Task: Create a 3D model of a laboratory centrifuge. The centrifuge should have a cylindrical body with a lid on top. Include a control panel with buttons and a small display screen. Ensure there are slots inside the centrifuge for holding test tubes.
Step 254:
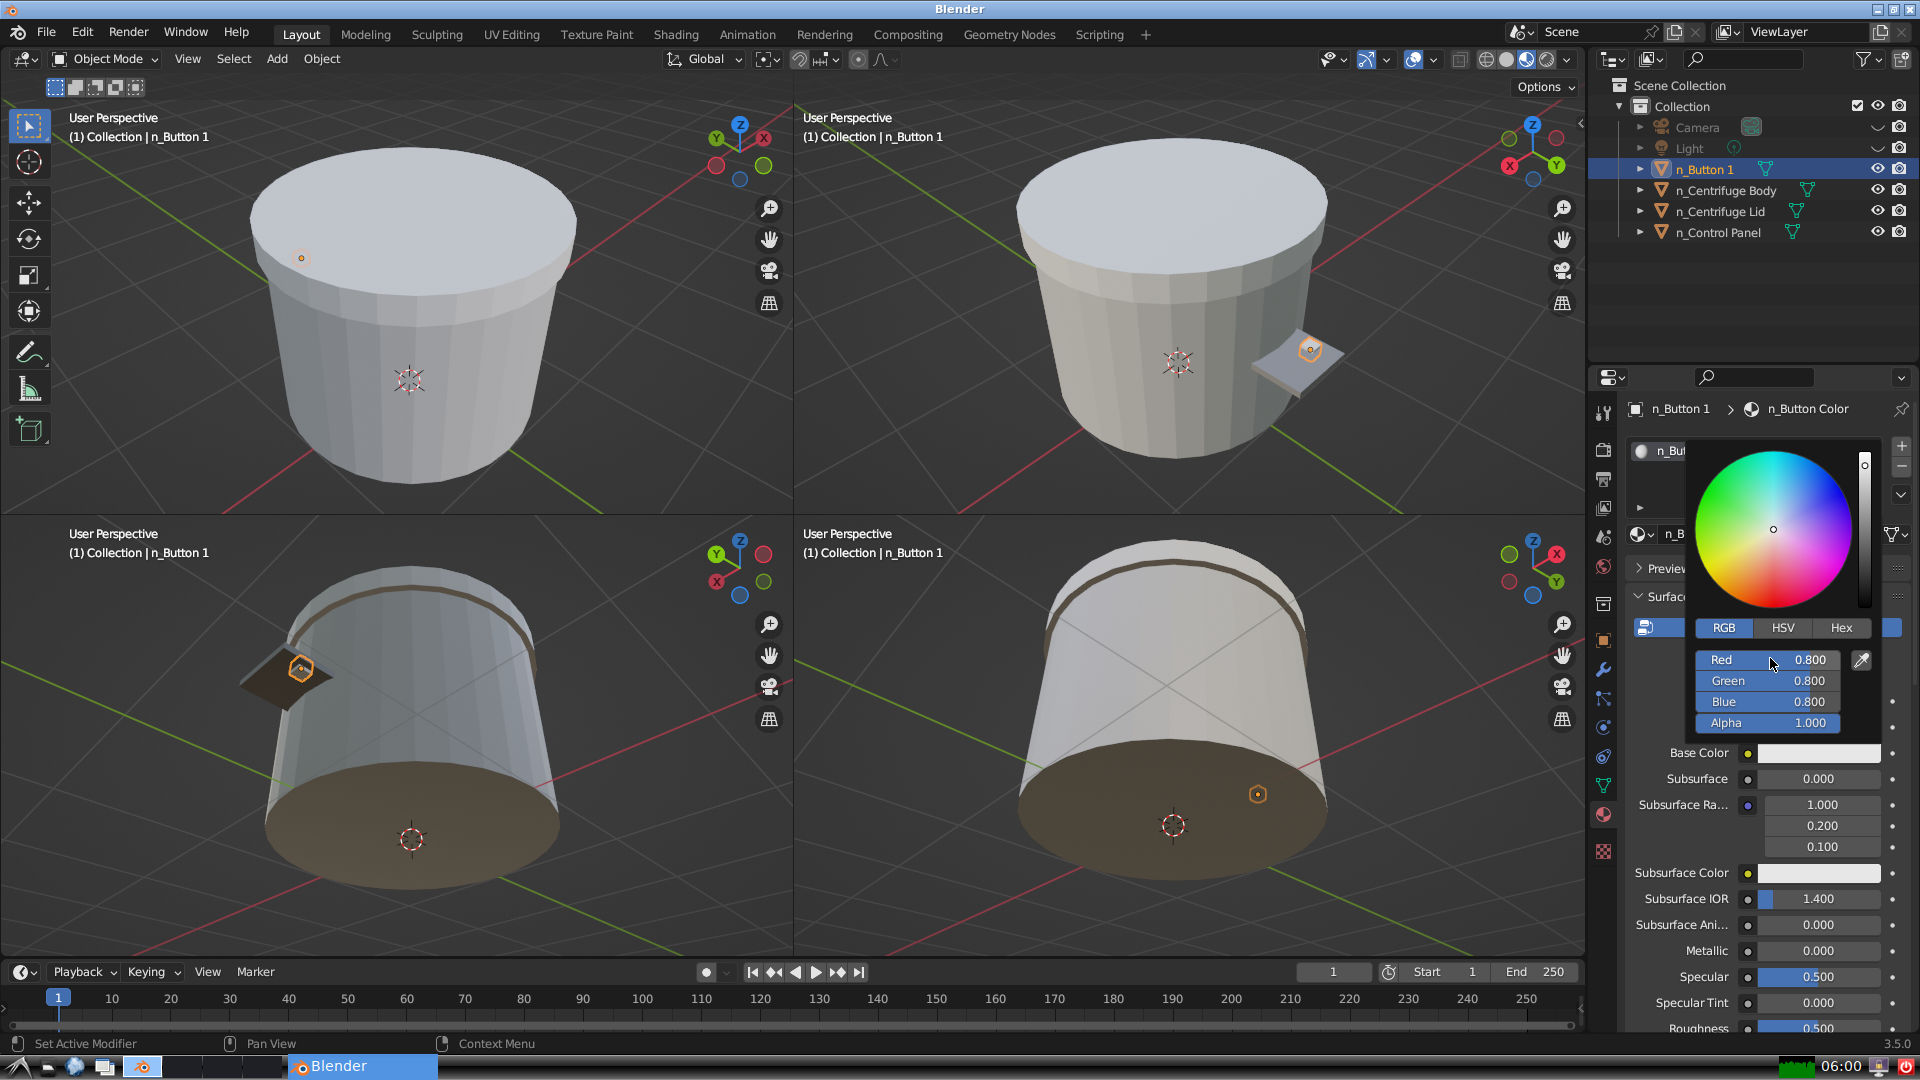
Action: click: no